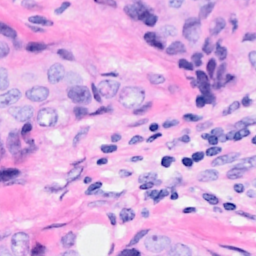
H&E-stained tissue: Breast